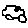
Label: car